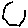
Label: hexagon